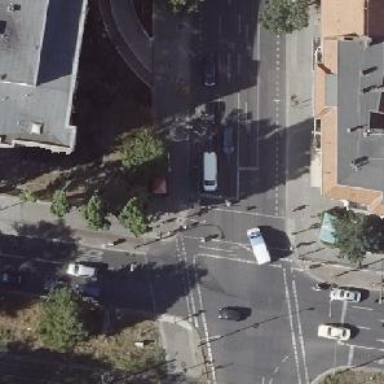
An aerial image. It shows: Secondary road with asphalt surface. It has separate sidewalks and lanes for cyclists on both sides. No stopping is allowed for parking on both sides of the road.